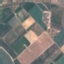
Land use / land cover class: PermanentCrop